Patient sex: M
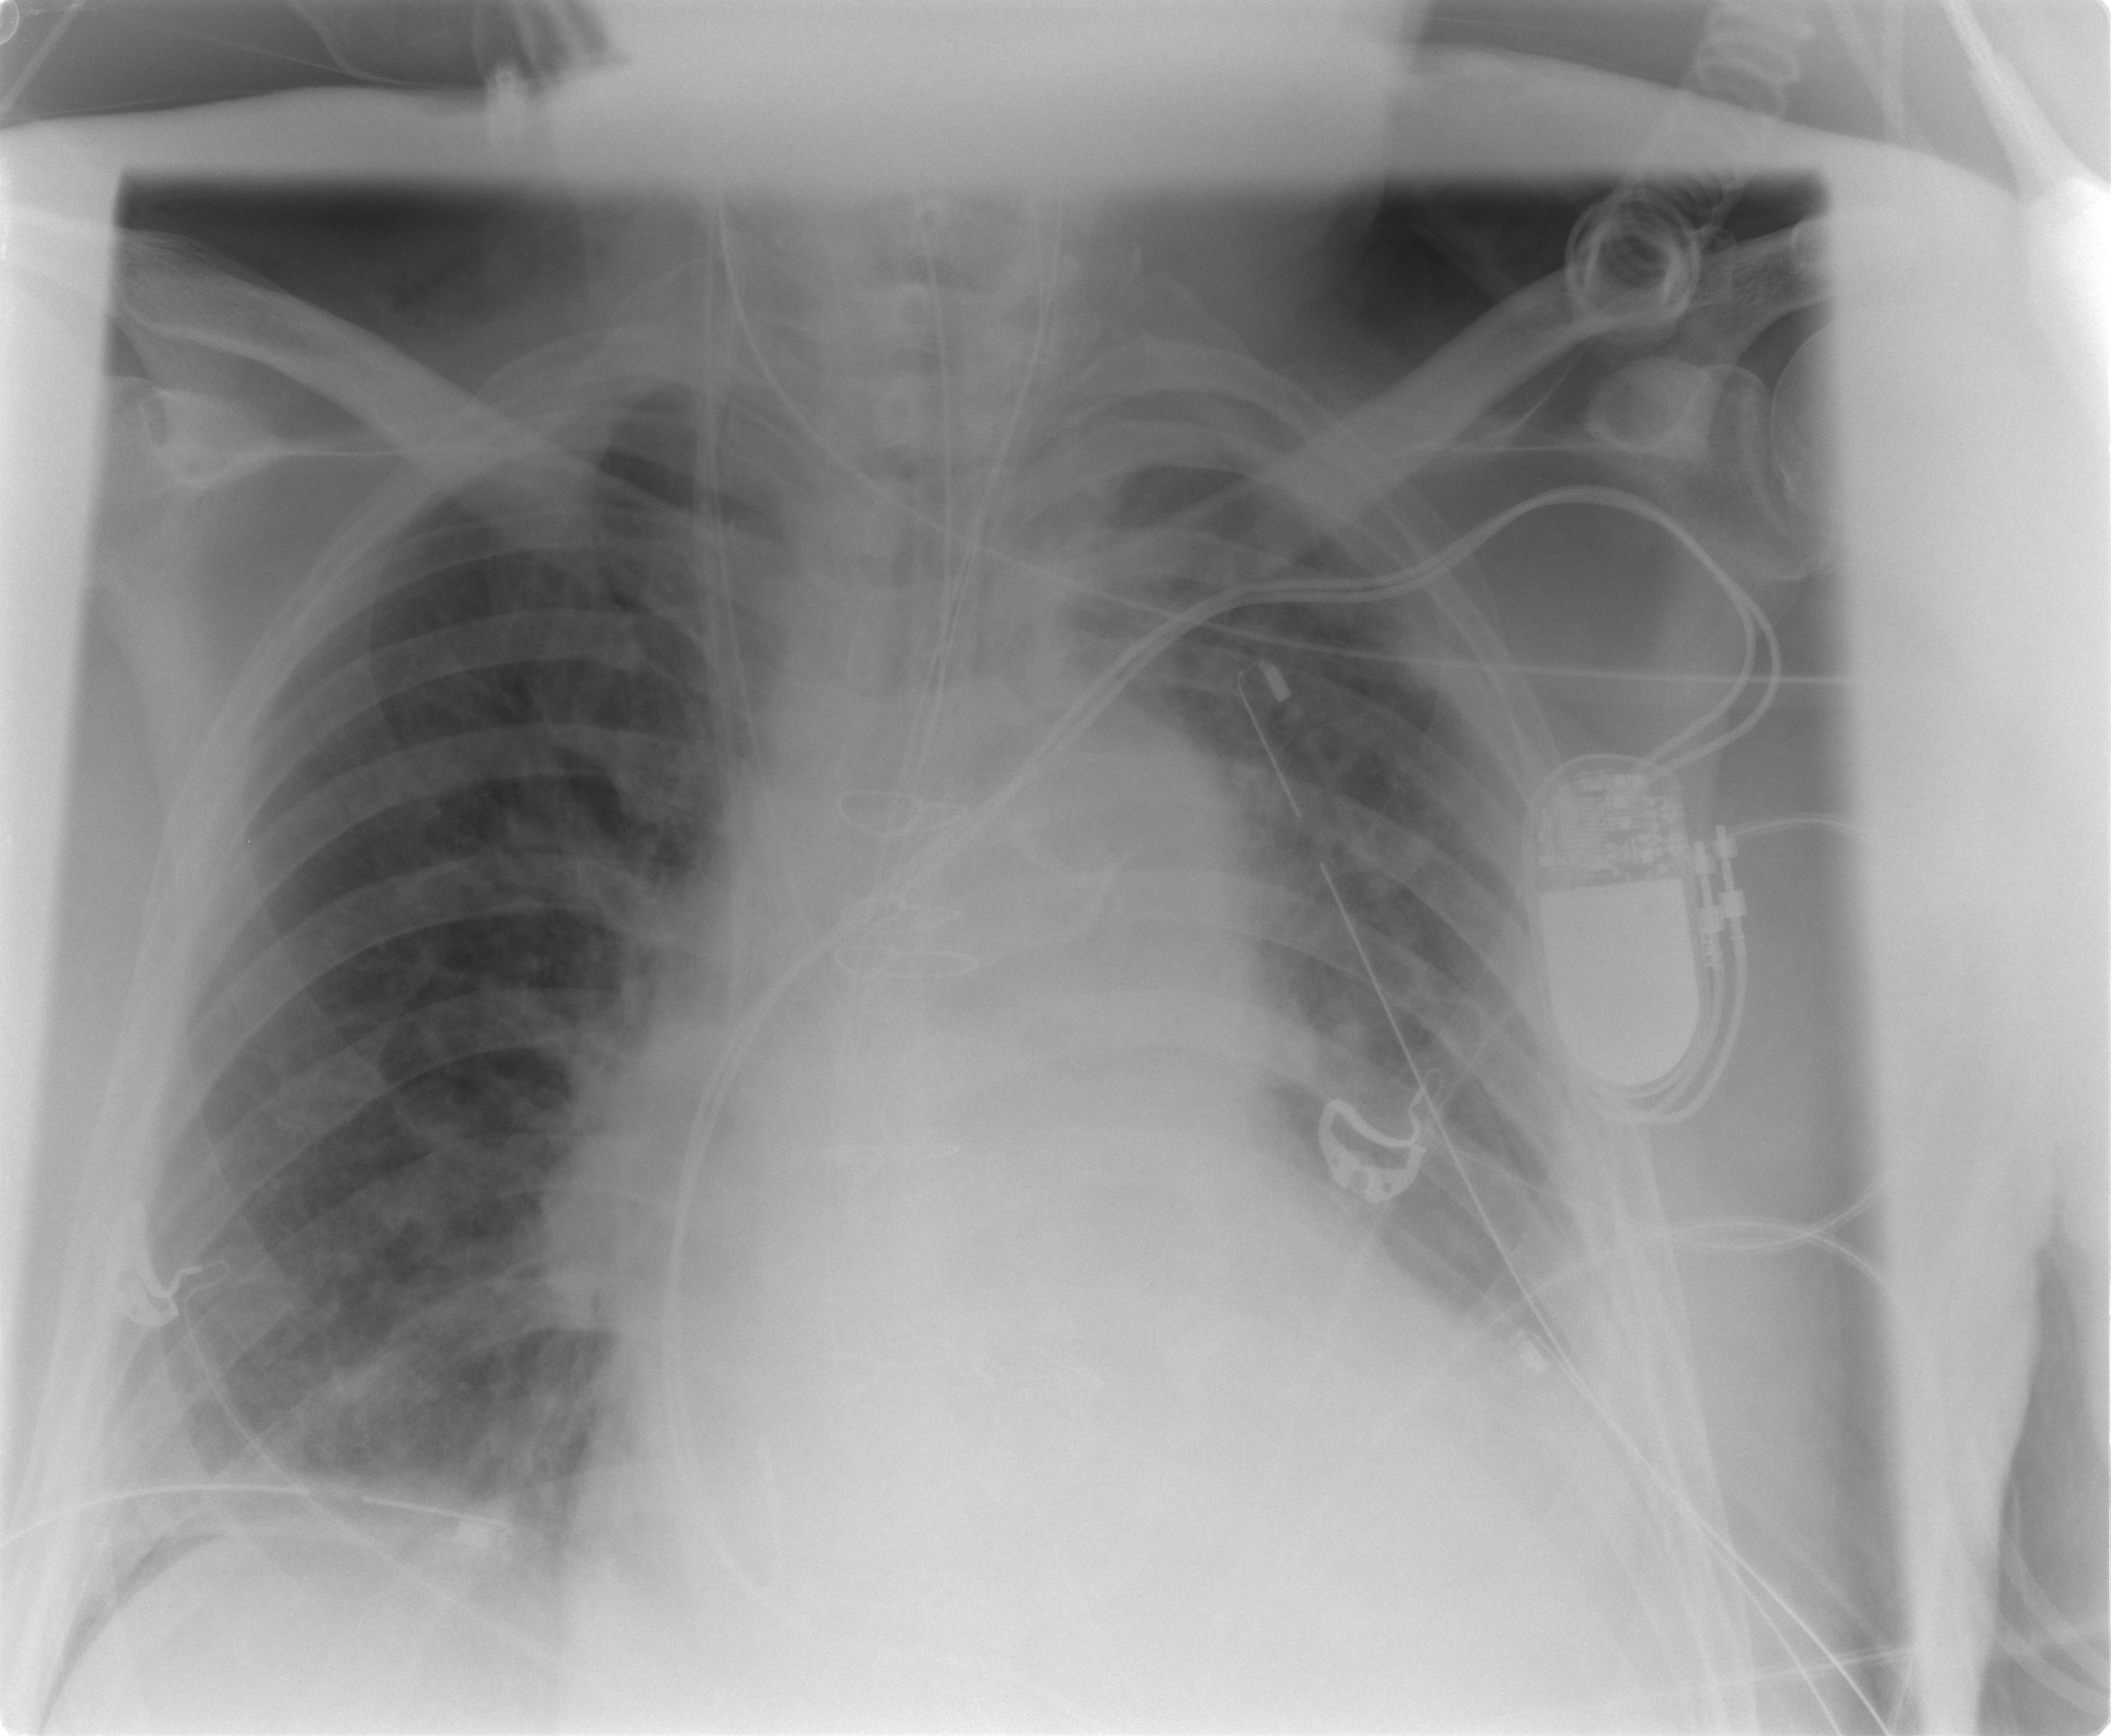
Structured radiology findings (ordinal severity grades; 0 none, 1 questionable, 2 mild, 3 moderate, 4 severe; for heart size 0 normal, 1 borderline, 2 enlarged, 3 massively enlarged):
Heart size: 1
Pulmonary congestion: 0
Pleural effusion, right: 0
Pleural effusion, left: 1
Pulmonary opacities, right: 1
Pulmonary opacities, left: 0
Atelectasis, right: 2
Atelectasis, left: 2